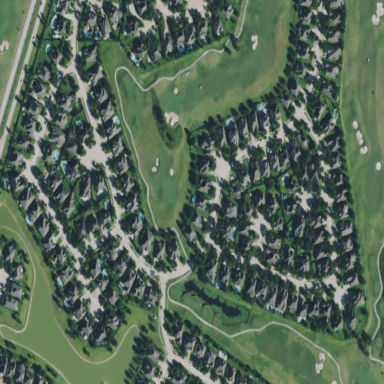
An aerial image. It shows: Single-family residential neighbourhood.